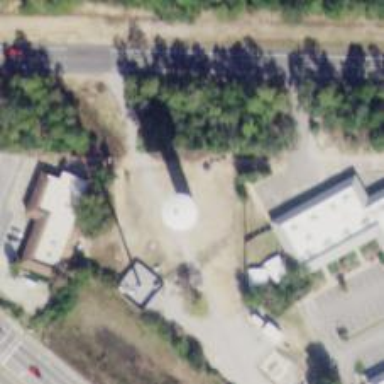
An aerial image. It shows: Water tower that is man-made.